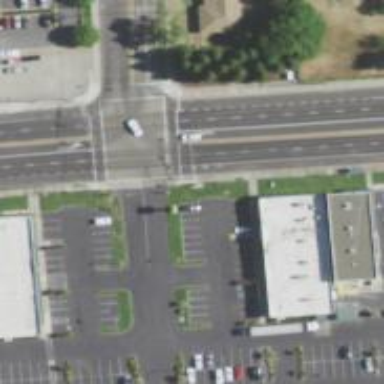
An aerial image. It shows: Marked road crossing.